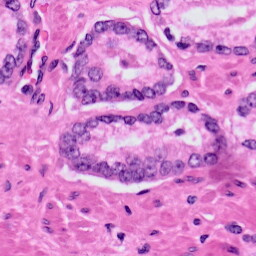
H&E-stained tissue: Prostate